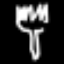
Label: fork